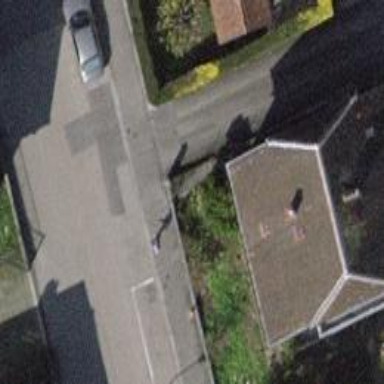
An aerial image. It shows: Road with sidewalk available for pedestrians.